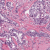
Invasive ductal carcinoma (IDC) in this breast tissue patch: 1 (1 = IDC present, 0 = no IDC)